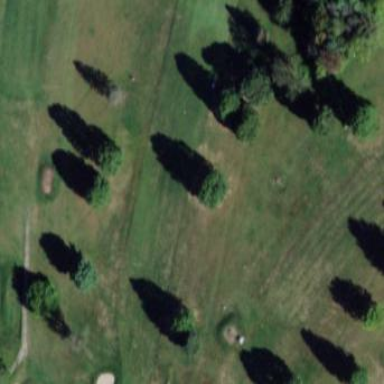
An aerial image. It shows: Scenic golf fairway.